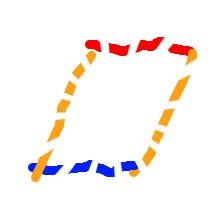
Shape: parallelogram